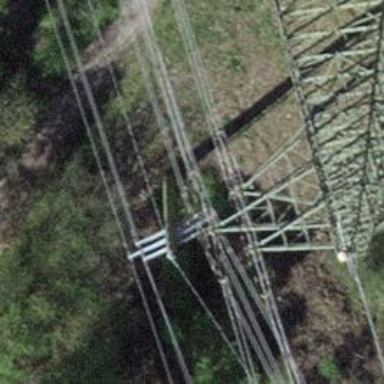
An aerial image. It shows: Power line with three cables.